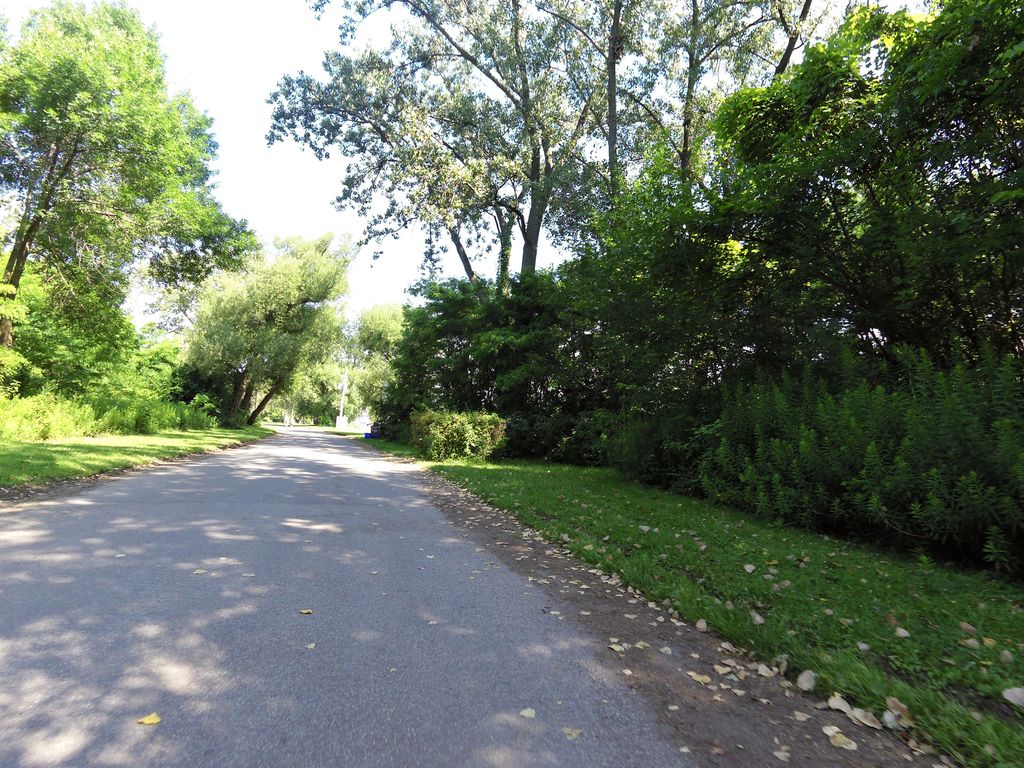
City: toronto